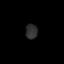
Tissue: prostate
Cell type: T cells
Senescence score: 0.75
Nuclear area (px): 174
Mean DAPI intensity: 46.471